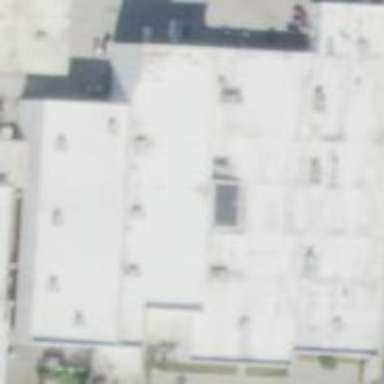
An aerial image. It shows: Retail building.